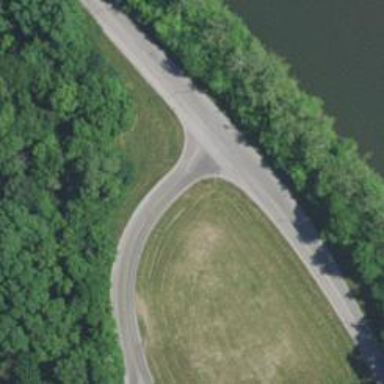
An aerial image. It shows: Primary_link highway with embankment.